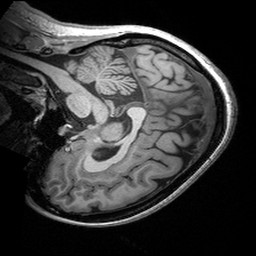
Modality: T1w
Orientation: sagittal
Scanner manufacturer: siemens
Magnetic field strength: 3 T
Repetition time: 2.53 s
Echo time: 0.00299 s